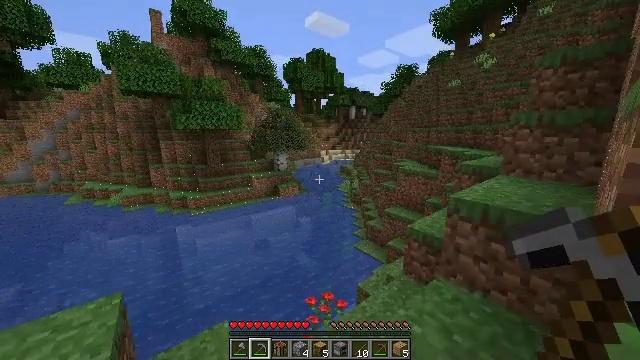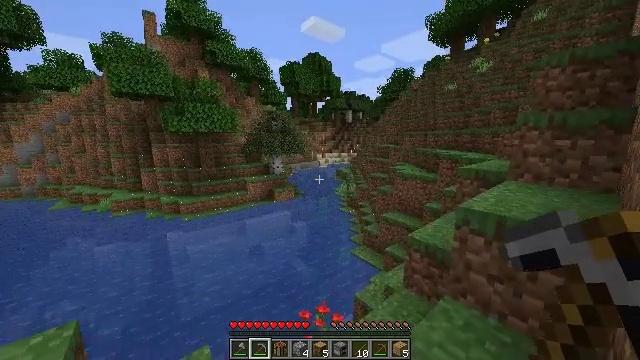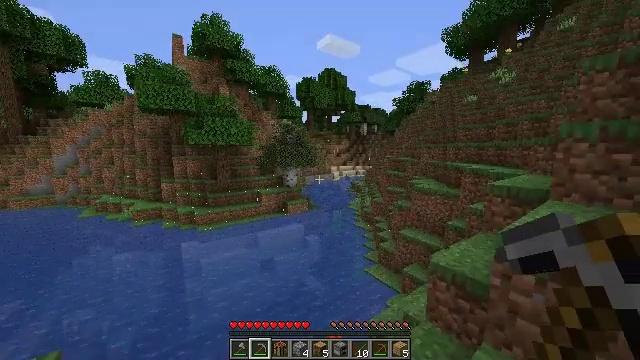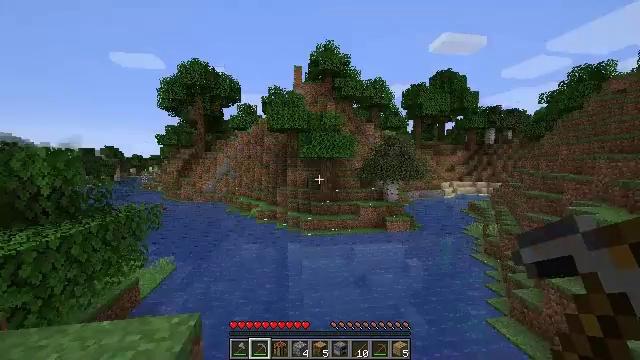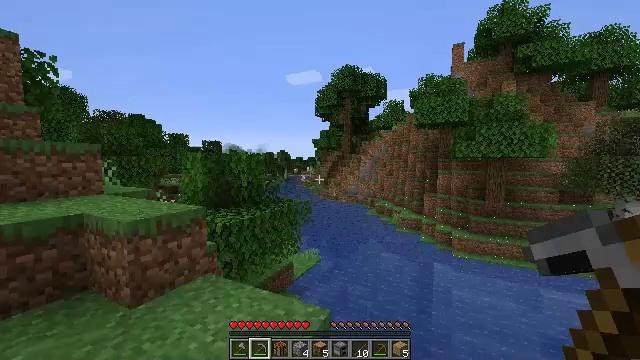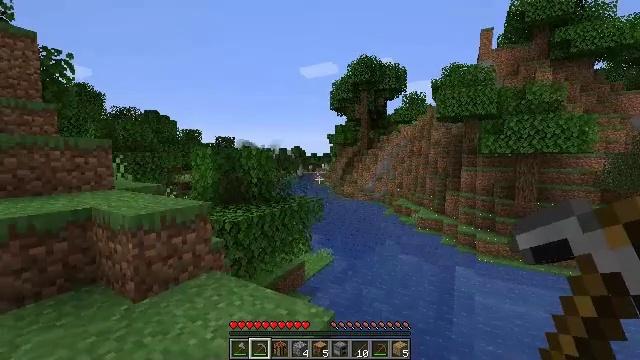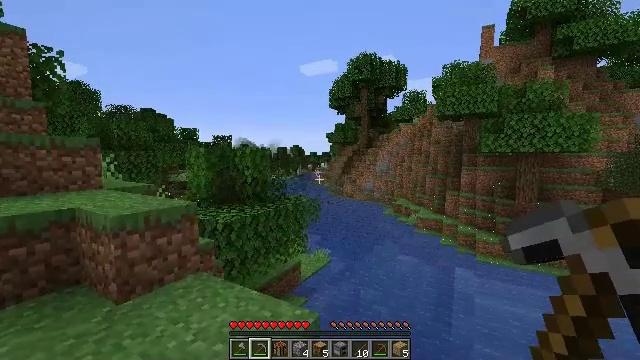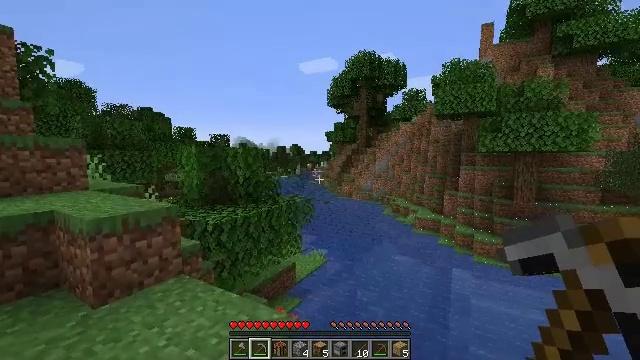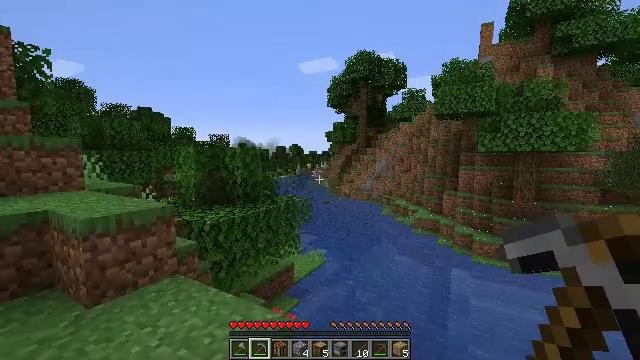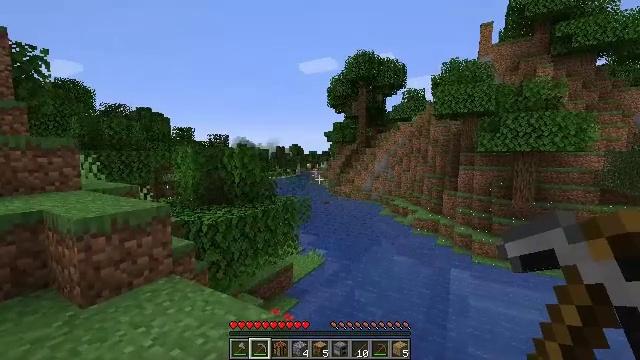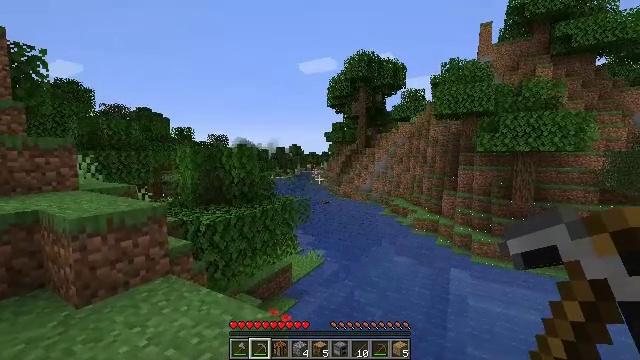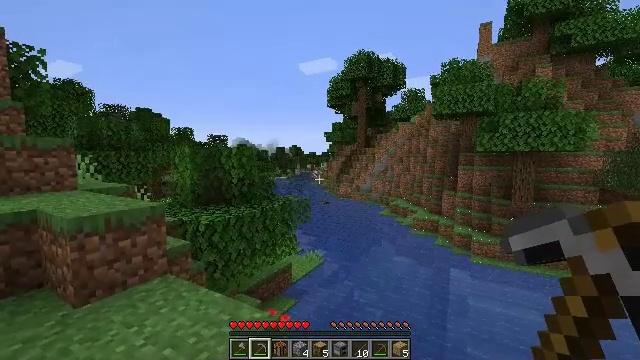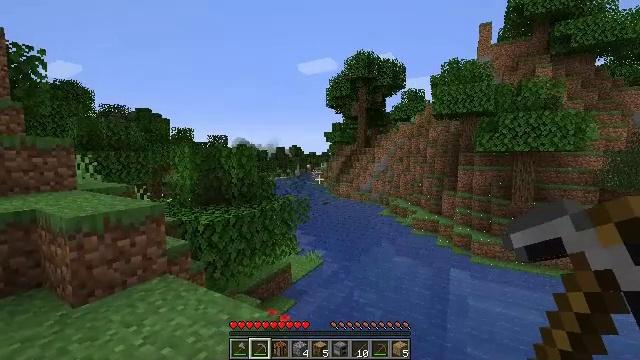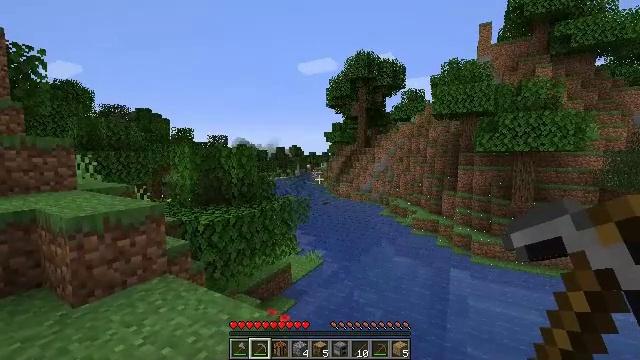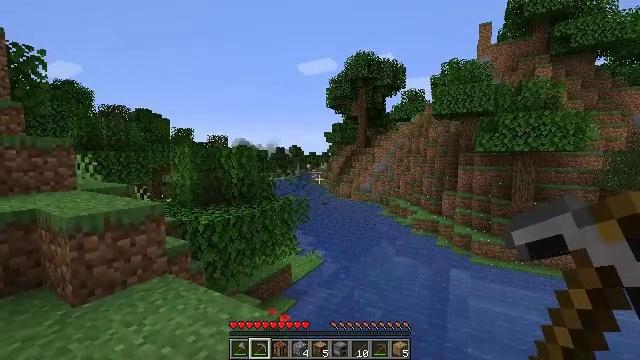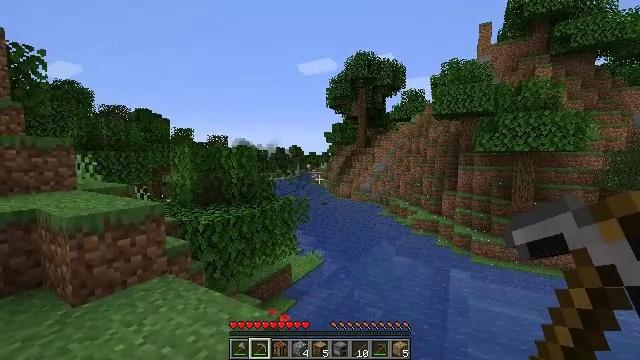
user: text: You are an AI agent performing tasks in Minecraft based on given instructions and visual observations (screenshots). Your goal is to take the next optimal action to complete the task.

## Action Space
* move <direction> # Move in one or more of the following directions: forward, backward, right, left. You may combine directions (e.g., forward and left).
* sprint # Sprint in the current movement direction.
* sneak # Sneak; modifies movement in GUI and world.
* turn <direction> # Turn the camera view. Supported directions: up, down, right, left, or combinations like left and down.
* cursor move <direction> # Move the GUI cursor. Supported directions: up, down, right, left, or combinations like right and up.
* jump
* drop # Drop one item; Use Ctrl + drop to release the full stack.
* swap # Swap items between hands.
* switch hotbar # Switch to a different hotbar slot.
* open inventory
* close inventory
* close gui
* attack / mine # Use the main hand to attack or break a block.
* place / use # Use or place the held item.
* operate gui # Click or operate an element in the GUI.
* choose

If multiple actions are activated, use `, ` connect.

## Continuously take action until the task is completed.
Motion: motion action
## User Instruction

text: Remove oak leaves from branches.
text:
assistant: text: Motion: move forward, sprint
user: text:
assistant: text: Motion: sprint, turn left and up
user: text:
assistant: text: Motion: turn left and up
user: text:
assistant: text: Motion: turn left
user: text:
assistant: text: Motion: move right, turn left
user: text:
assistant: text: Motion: move right
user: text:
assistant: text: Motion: move right
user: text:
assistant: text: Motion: no_op
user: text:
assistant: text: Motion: no_op
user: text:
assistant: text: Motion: no_op
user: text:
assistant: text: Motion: no_op
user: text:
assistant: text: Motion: no_op
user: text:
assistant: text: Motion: no_op
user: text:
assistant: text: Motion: no_op
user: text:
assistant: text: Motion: no_op
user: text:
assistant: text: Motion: no_op
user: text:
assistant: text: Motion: no_op
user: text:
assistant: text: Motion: turn right
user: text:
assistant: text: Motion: turn right and down
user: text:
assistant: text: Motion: turn right and down
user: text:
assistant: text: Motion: turn right and up
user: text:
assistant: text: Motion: turn right and up
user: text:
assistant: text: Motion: turn right and up
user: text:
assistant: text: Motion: turn right
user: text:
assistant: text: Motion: no_op
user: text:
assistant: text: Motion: move forward, sprint
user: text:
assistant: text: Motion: move forward, sprint, jump
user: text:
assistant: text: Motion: move forward, sprint, jump
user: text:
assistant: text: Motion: move forward, sprint, jump
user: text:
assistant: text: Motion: move forward, sprint, jump